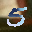
Label: 5